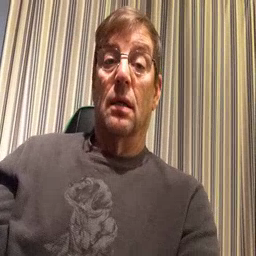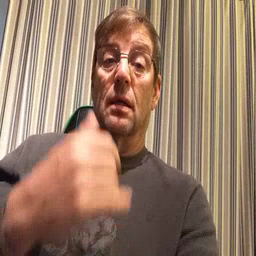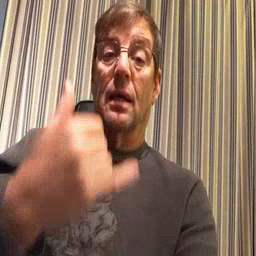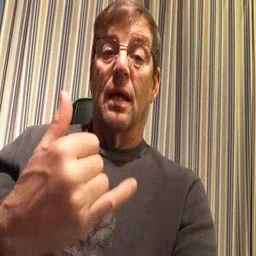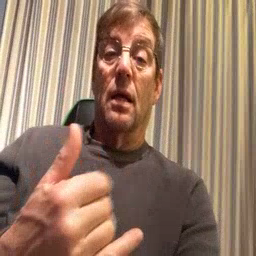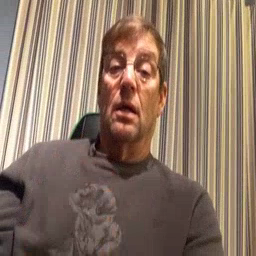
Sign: now